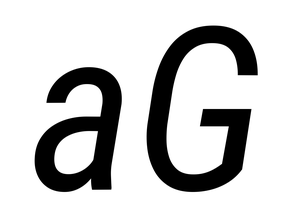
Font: Roboto-Italic_Condensed_Italic